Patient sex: M
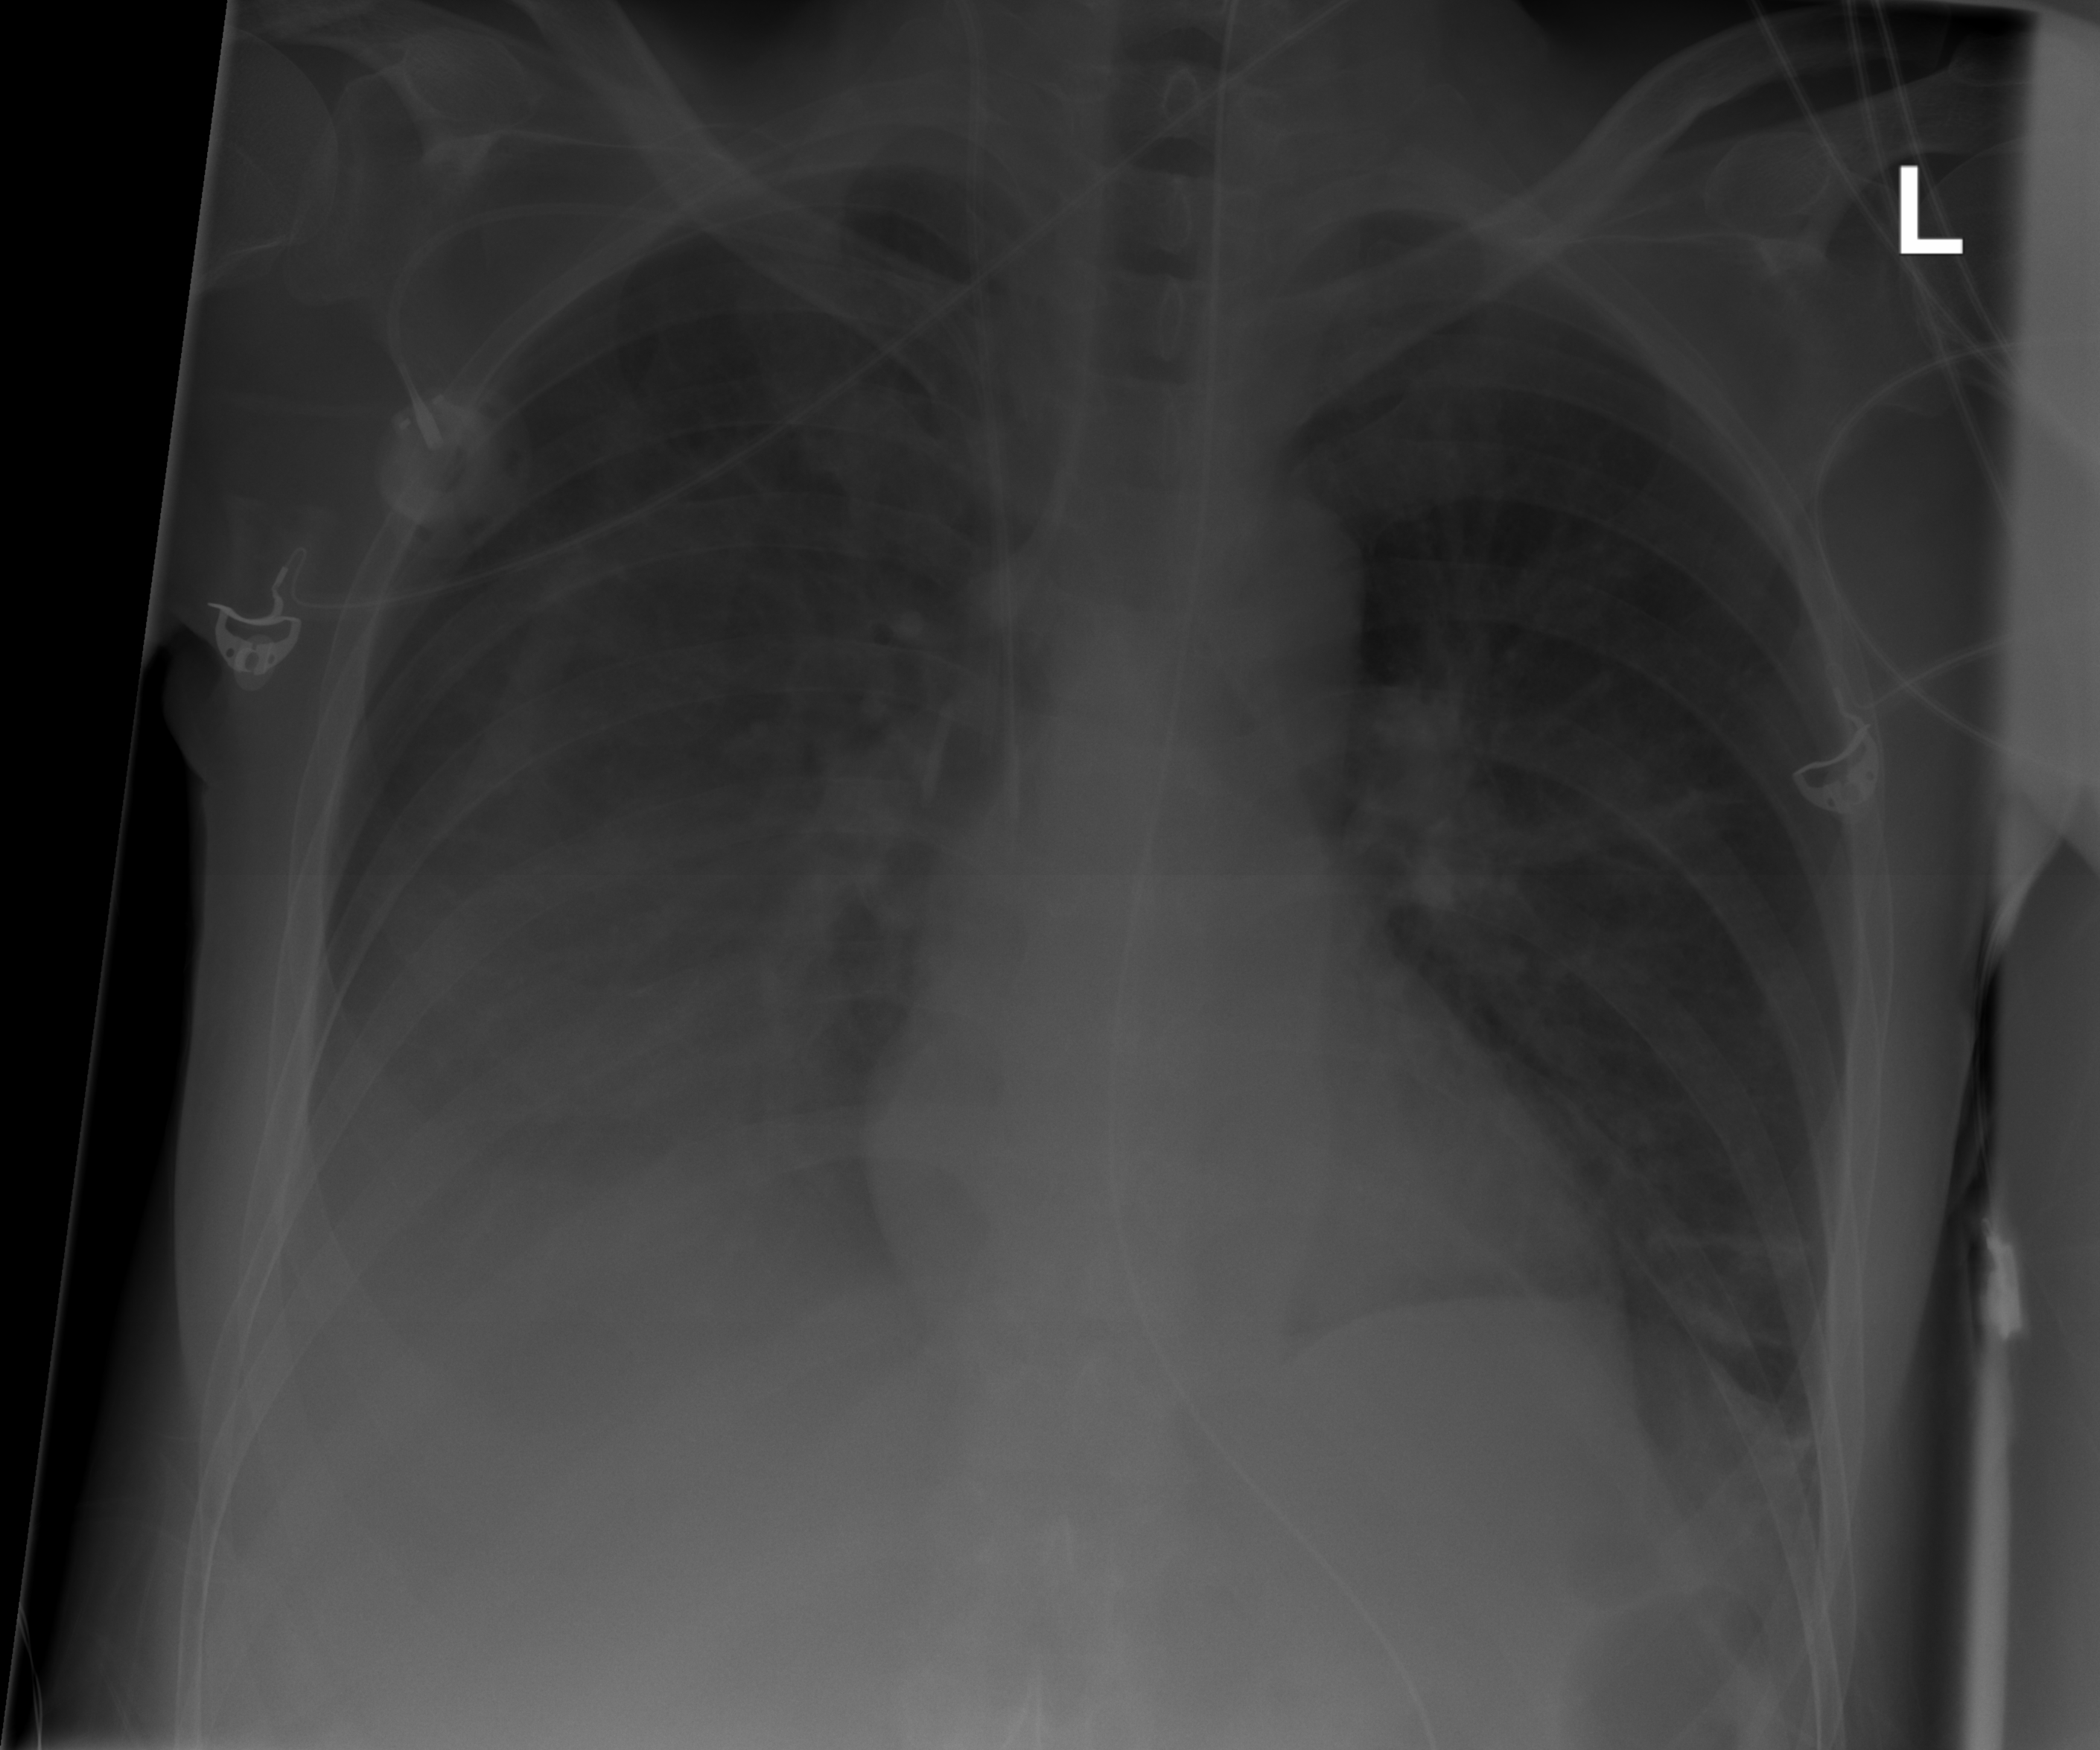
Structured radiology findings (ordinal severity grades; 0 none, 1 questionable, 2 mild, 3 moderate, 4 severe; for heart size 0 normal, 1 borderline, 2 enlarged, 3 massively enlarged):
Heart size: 0
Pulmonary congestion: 2
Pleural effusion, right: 2
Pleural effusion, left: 2
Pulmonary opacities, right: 0
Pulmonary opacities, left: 0
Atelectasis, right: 2
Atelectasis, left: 2